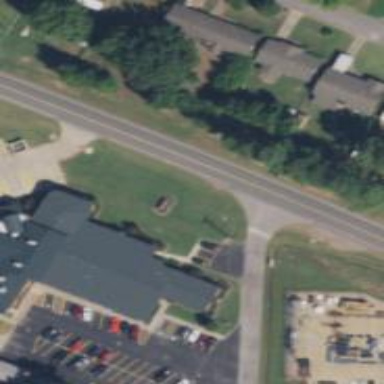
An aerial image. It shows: School building with school amenities.